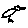
Label: bird